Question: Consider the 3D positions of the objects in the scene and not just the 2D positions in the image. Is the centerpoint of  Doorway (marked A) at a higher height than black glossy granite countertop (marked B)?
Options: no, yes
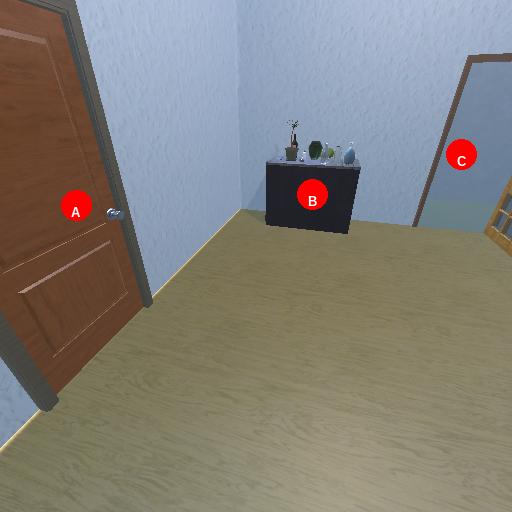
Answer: no